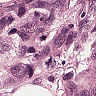
Metastatic tissue present: yes